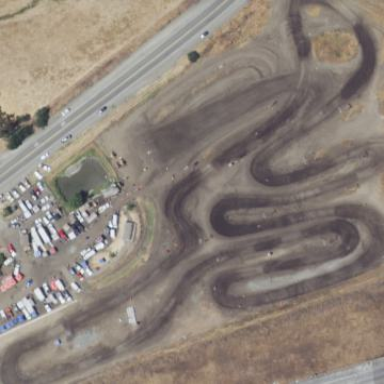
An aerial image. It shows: Motocross raceway for thrilling motocross sports.